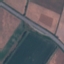
Label: Highway